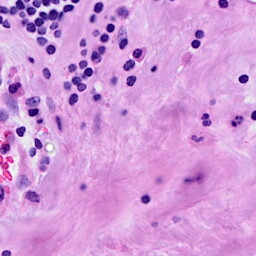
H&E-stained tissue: Breast